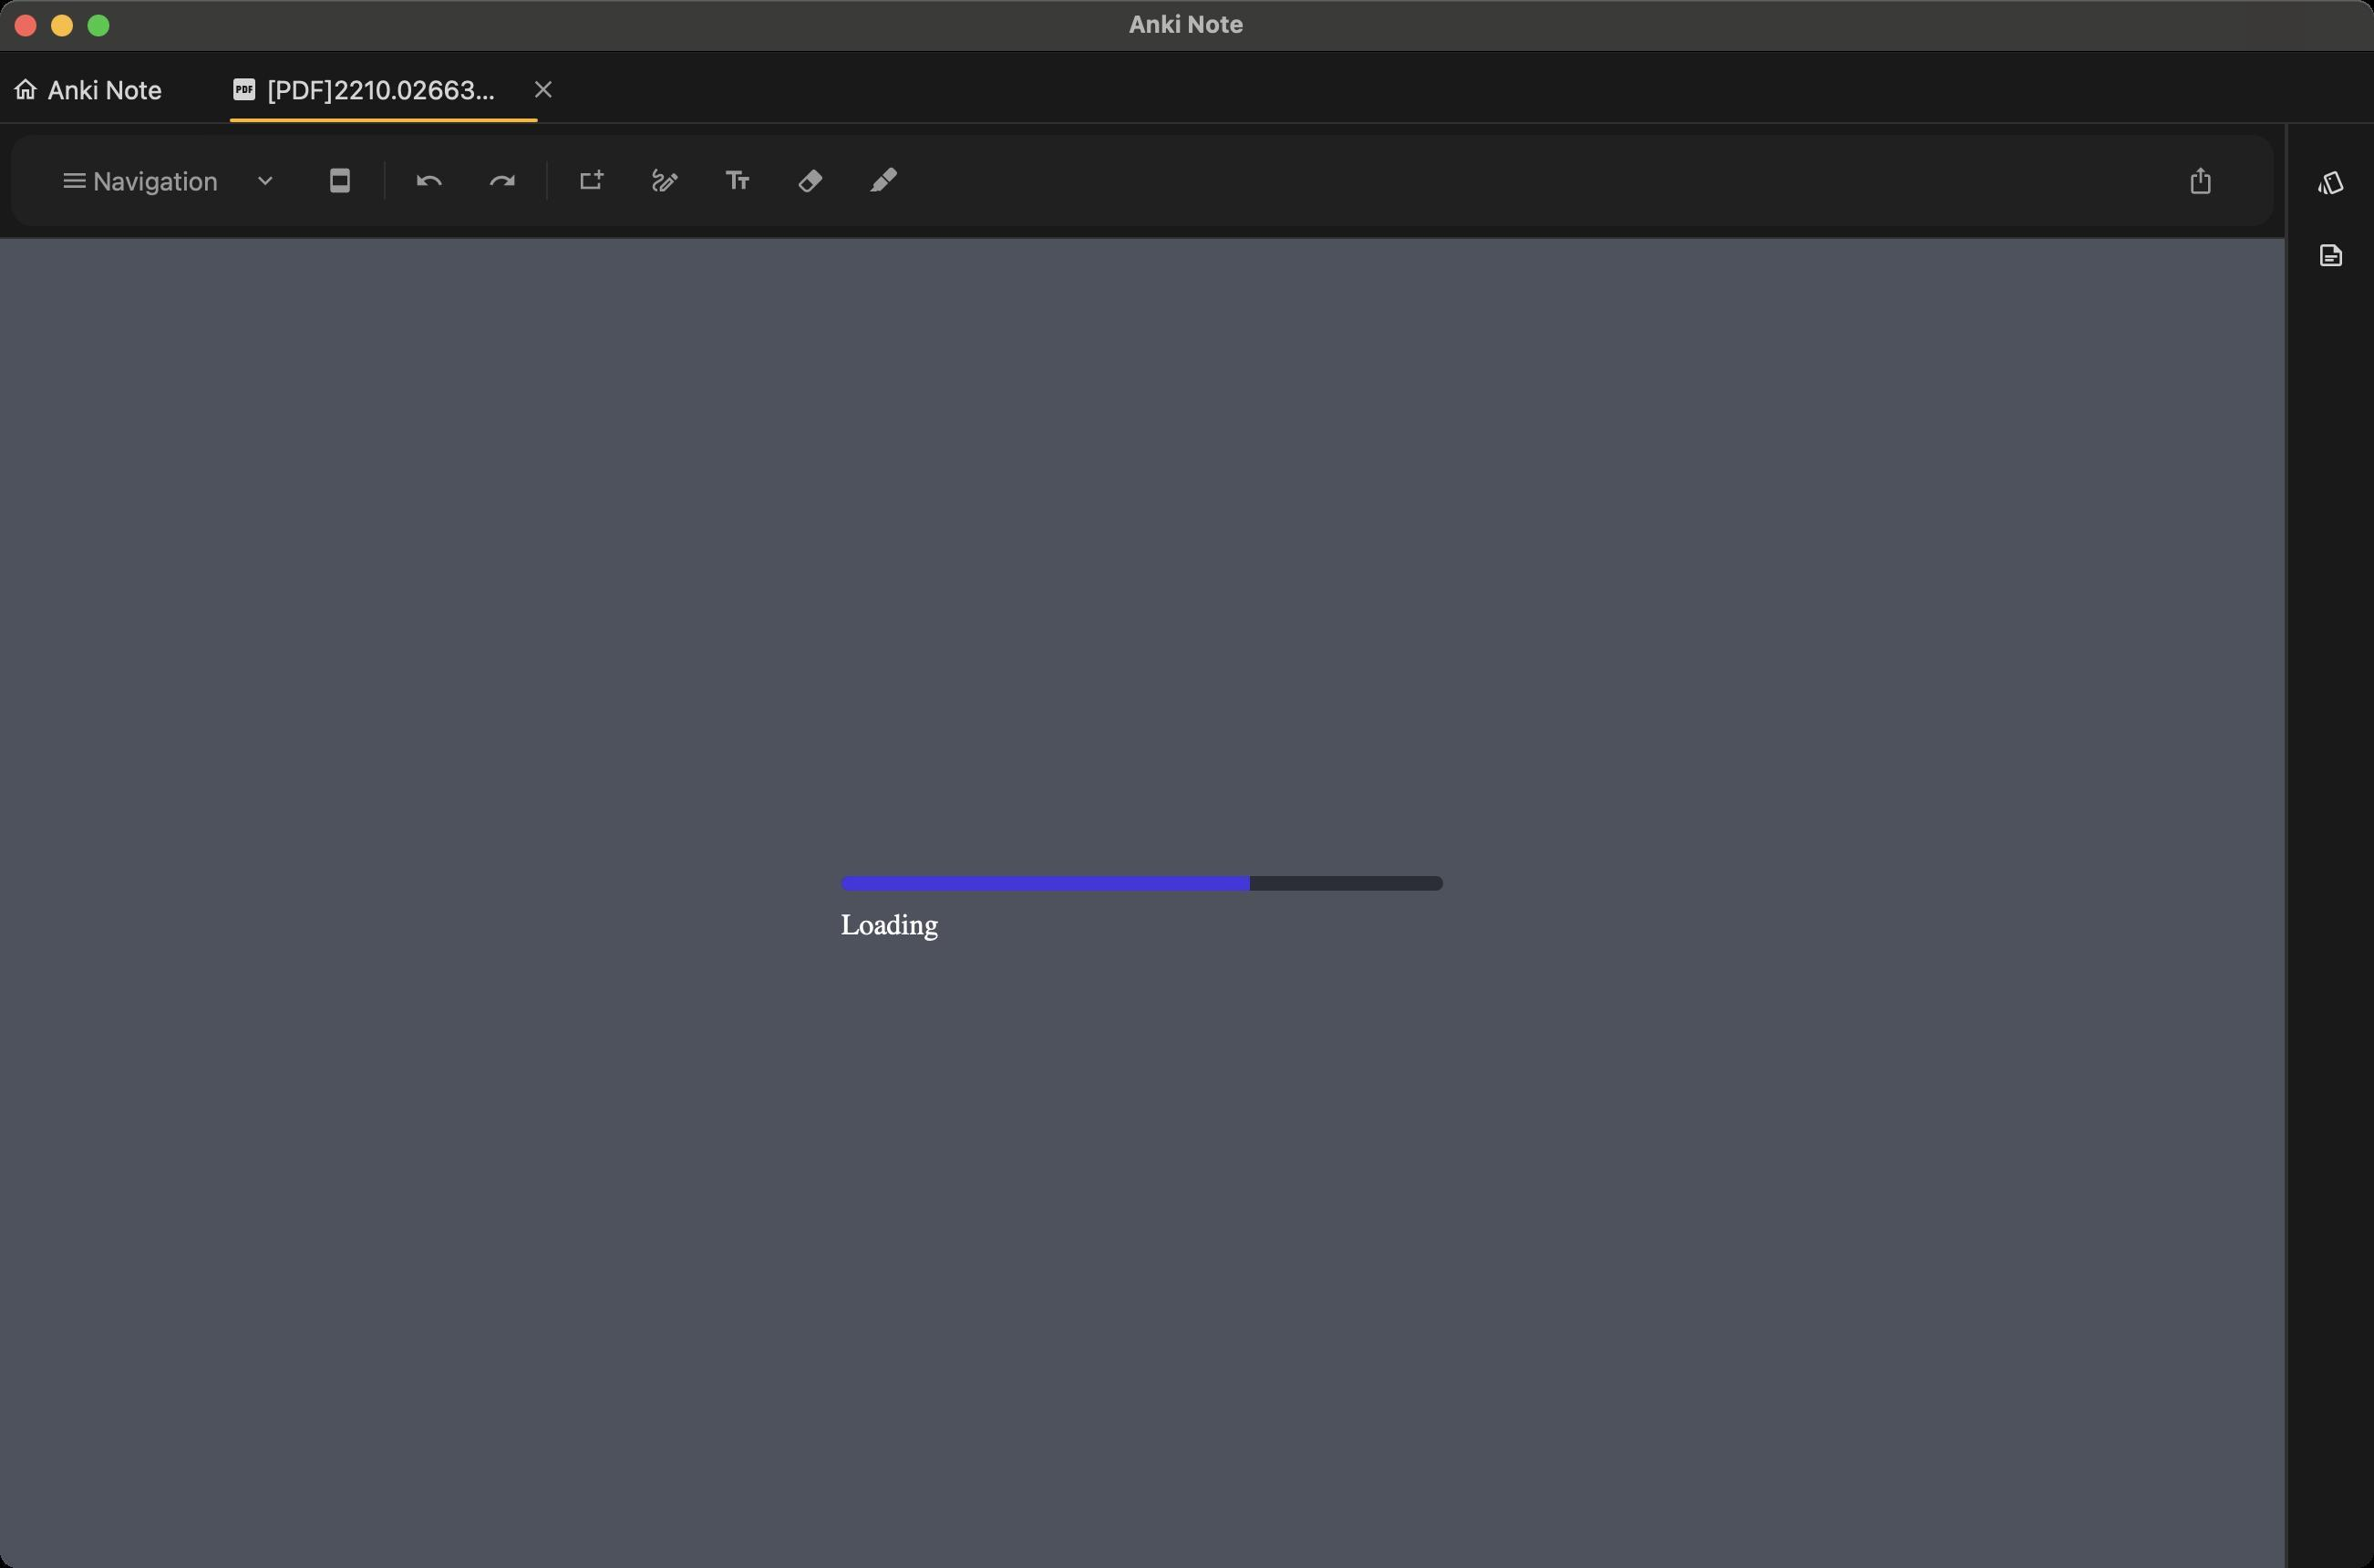
Accessibility tree:
{"name": "Anki_Note", "role": "AXWindow", "description": null, "role_description": "standard window", "value": null, "position": "233.00;83.00", "size": "1302;860", "children": [{"name": null, "role": "AXGroup", "description": null, "role_description": "group", "value": null, "position": "0.00;0.00", "size": "1302;860", "children": [{"name": null, "role": "AXGroup", "description": null, "role_description": "group", "value": null, "position": "0.00;28.00", "size": "1302;832", "children": [{"name": null, "role": "AXGroup", "description": null, "role_description": "group", "value": null, "position": "0.00;28.00", "size": "1302;832", "children": [{"name": "", "role": "AXScrollArea", "description": "", "role_description": "scroll area", "value": "", "position": "0.00;28.00", "size": "1302;832", "children": [{"name": "", "role": "AXWebArea", "description": "Tea Note", "role_description": "HTML content", "value": "", "position": "0.00;28.00", "size": "1302;832", "children": [{"name": "", "role": "AXStaticText", "description": "", "role_description": "text", "value": "home", "position": "6.00;41.00", "size": "16;16", "children": []}, {"name": "", "role": "AXGroup", "description": "", "role_description": "group", "value": "", "position": "26.00;38.00", "size": "63;22", "children": [{"name": "", "role": "AXStaticText", "description": "", "role_description": "text", "value": "Anki Note", "position": "26.00;40.00", "size": "63;18", "children": []}]}, {"name": "", "role": "AXGroup", "description": "", "role_description": "group", "value": "", "position": "6.00;65.00", "size": "97;2", "children": []}, {"name": "", "role": "AXStaticText", "description": "", "role_description": "text", "value": null, "position": "126.00;41.00", "size": "16;16", "children": []}, {"name": "", "role": "AXGroup", "description": "", "role_description": "group", "value": "", "position": "146.00;38.00", "size": "130;22", "children": [{"name": "", "role": "AXStaticText", "description": "", "role_description": "text", "value": "[PDF]2210.02663v1.pdf", "position": "146.00;40.00", "size": "125;18", "children": []}]}, {"name": "", "role": "AXGroup", "description": "", "role_description": "group", "value": "", "position": "282.00;31.00", "size": "32;36", "children": [{"name": "", "role": "AXStaticText", "description": "", "role_description": "text", "value": "close", "position": "290.00;41.00", "size": "16;16", "children": []}]}, {"name": "", "role": "AXGroup", "description": "", "role_description": "group", "value": "", "position": "126.00;65.00", "size": "169;2", "children": []}, {"name": "", "role": "AXStaticText", "description": "", "role_description": "text", "value": "menu", "position": "33.00;91.00", "size": "16;16", "children": []}, {"name": "", "role": "AXStaticText", "description": "", "role_description": "text", "value": "Navigation", "position": "51.00;90.00", "size": "69;18", "children": []}, {"name": "", "role": "AXStaticText", "description": "", "role_description": "text", "value": "expand_more", "position": "137.00;91.00", "size": "17;16", "children": []}, {"name": "", "role": "AXGroup", "description": "", "role_description": "group", "value": "", "position": "170.00;83.00", "size": "33;32", "children": [{"name": "", "role": "AXStaticText", "description": "", "role_description": "text", "value": null, "position": "178.00;91.00", "size": "17;16", "children": []}]}, {"name": "", "role": "AXStaticText", "description": "", "role_description": "text", "value": "|", "position": "209.00;90.00", "size": "4;18", "children": []}, {"name": "", "role": "AXStaticText", "description": "", "role_description": "text", "value": "undo", "position": "227.00;91.00", "size": "17;16", "children": []}, {"name": "", "role": "AXStaticText", "description": "", "role_description": "text", "value": "redo", "position": "267.00;91.00", "size": "17;16", "children": []}, {"name": "", "role": "AXStaticText", "description": "", "role_description": "text", "value": "|", "position": "298.00;90.00", "size": "4;18", "children": []}, {"name": "", "role": "AXStaticText", "description": "", "role_description": "text", "value": null, "position": "316.00;91.00", "size": "17;16", "children": []}, {"name": "", "role": "AXStaticText", "description": "", "role_description": "text", "value": "draw", "position": "356.00;91.00", "size": "17;16", "children": []}, {"name": "", "role": "AXStaticText", "description": "", "role_description": "text", "value": "text_fields", "position": "396.00;91.00", "size": "17;16", "children": []}, {"name": "", "role": "AXStaticText", "description": "", "role_description": "text", "value": null, "position": "436.00;91.00", "size": "17;16", "children": []}, {"name": "", "role": "AXStaticText", "description": "", "role_description": "text", "value": null, "position": "476.00;91.00", "size": "17;16", "children": []}, {"name": "", "role": "AXGroup", "description": "", "role_description": "group", "value": "", "position": "1191.00;83.00", "size": "32;32", "children": [{"name": "", "role": "AXStaticText", "description": "", "role_description": "text", "value": null, "position": "1199.00;91.00", "size": "16;16", "children": []}]}, {"name": "", "role": "AXScrollArea", "description": "", "role_description": "scroll area", "value": "", "position": "0.00;131.00", "size": "1253;729", "children": [{"name": "", "role": "AXWebArea", "description": "PSPDFKit", "role_description": "HTML content", "value": "", "position": "0.00;131.00", "size": "1253;729", "children": [{"name": "", "role": "AXGroup", "description": "80% complete", "role_description": "group", "value": "", "position": "461.00;480.00", "size": "331;9", "children": []}, {"name": "", "role": "AXGroup", "description": "", "role_description": "group", "value": "", "position": "461.00;496.00", "size": "331;23", "children": [{"name": "", "role": "AXStaticText", "description": "", "role_description": "text", "value": "Loading", "position": "461.00;498.00", "size": "54;19", "children": []}]}, {"name": "", "role": "AXGroup", "description": "", "role_description": "application status", "value": "", "position": "-1.00;130.00", "size": "1;1", "children": []}]}]}, {"name": "", "role": "AXGroup", "description": "", "role_description": "group", "value": "", "position": "1254.00;68.00", "size": "48;792", "children": [{"name": "close", "role": "AXButton", "description": "", "role_description": "button", "value": "", "position": "1059.00;81.00", "size": "37;37", "children": []}, {"name": "", "role": "AXGroup", "description": "", "role_description": "group", "value": "", "position": "1099.00;89.00", "size": "167;21", "children": [{"name": "", "role": "AXStaticText", "description": "", "role_description": "text", "value": "Cards relative to this note", "position": "1099.00;91.00", "size": "167;17", "children": []}]}, {"name": "more_horiz", "role": "AXButton", "description": "", "role_description": "button", "value": "", "position": "1269.00;81.00", "size": "37;37", "children": []}, {"name": "", "role": "AXGroup", "description": "", "role_description": "group", "value": "", "position": "1075.00;145.00", "size": "95;36", "children": [{"name": null, "role": "AXButton", "description": "", "role_description": "button", "value": "", "position": "1075.00;145.00", "size": "54;36", "children": []}, {"name": "expand_more", "role": "AXButton", "description": "", "role_description": "button", "value": "", "position": "1128.00;145.00", "size": "42;36", "children": []}]}, {"name": "(_0_)", "role": "AXButton", "description": "", "role_description": "button", "value": "", "position": "1185.00;145.00", "size": "65;36", "children": []}, {"name": "more_horiz", "role": "AXButton", "description": "", "role_description": "button", "value": "", "position": "1249.00;145.00", "size": "37;36", "children": []}, {"name": "Auto_Generated", "role": "AXButton", "description": "", "role_description": "button", "value": "", "position": "1108.00;200.00", "size": "128;24", "children": []}, {"name": "Archived", "role": "AXButton", "description": "", "role_description": "button", "value": "", "position": "1108.00;228.00", "size": "87;24", "children": []}, {"name": "Not_Archived", "role": "AXButton", "description": "", "role_description": "button", "value": "", "position": "1108.00;256.00", "size": "112;24", "children": []}, {"name": "Cloze", "role": "AXButton", "description": "", "role_description": "button", "value": "", "position": "1108.00;284.00", "size": "67;24", "children": []}, {"name": "New", "role": "AXButton", "description": "", "role_description": "button", "value": "", "position": "1108.00;312.00", "size": "60;24", "children": []}, {"name": "", "role": "AXGroup", "description": "", "role_description": "group", "value": "", "position": "1201.00;342.00", "size": "7;16", "children": [{"name": "", "role": "AXStaticText", "description": "", "role_description": "text", "value": "0", "position": "1201.00;342.00", "size": "8;14", "children": []}]}, {"name": "", "role": "AXGroup", "description": "", "role_description": "group", "value": "", "position": "1209.00;342.00", "size": "23;16", "children": [{"name": "", "role": "AXStaticText", "description": "", "role_description": "text", "value": "New", "position": "1209.00;342.00", "size": "23;14", "children": []}]}, {"name": "", "role": "AXGroup", "description": "", "role_description": "group", "value": "", "position": "1181.00;362.00", "size": "7;16", "children": [{"name": "", "role": "AXStaticText", "description": "", "role_description": "text", "value": "0", "position": "1181.00;362.00", "size": "7;14", "children": []}]}, {"name": "", "role": "AXGroup", "description": "", "role_description": "group", "value": "", "position": "1189.00;362.00", "size": "43;16", "children": [{"name": "", "role": "AXStaticText", "description": "", "role_description": "text", "value": "Learning", "position": "1189.00;362.00", "size": "43;14", "children": []}]}, {"name": "", "role": "AXGroup", "description": "", "role_description": "group", "value": "", "position": "1188.00;382.00", "size": "8;16", "children": [{"name": "", "role": "AXStaticText", "description": "", "role_description": "text", "value": "0", "position": "1188.00;382.00", "size": "8;14", "children": []}]}, {"name": "", "role": "AXGroup", "description": "", "role_description": "group", "value": "", "position": "1196.00;382.00", "size": "36;16", "children": [{"name": "", "role": "AXStaticText", "description": "", "role_description": "text", "value": "Review", "position": "1196.00;382.00", "size": "36;14", "children": []}]}, {"name": "", "role": "AXGroup", "description": "", "role_description": "group", "value": "", "position": "1130.00;417.00", "size": "101;100", "children": []}, {"name": "", "role": "AXGroup", "description": "", "role_description": "group", "value": "", "position": "1125.00;519.00", "size": "111;38", "children": [{"name": "", "role": "AXStaticText", "description": "", "role_description": "text", "value": "No flashcard in this queue", "position": "1134.00;520.00", "size": "93;35", "children": []}]}, {"name": "", "role": "AXStaticText", "description": "", "role_description": "text", "value": "style", "position": "1270.00;92.00", "size": "17;16", "children": []}, {"name": "", "role": "AXStaticText", "description": "", "role_description": "text", "value": null, "position": "1270.00;132.00", "size": "17;16", "children": []}]}, {"name": "", "role": "AXGroup", "description": "", "role_description": "group", "value": "", "position": "-1.00;859.00", "size": "1;1", "children": []}, {"name": "", "role": "AXGroup", "description": "", "role_description": "group", "value": "", "position": "-1.00;859.00", "size": "1;1", "children": []}, {"name": "", "role": "AXGroup", "description": "", "role_description": "group", "value": "", "position": "-1.00;859.00", "size": "1;1", "children": []}, {"name": "", "role": "AXGroup", "description": "", "role_description": "group", "value": "", "position": "-1.00;859.00", "size": "1;1", "children": []}]}]}]}]}]}, {"name": null, "role": "AXButton", "description": null, "role_description": "close button", "value": null, "position": "7.00;6.00", "size": "14;16", "children": []}, {"name": null, "role": "AXButton", "description": null, "role_description": "full screen button", "value": null, "position": "47.00;6.00", "size": "14;16", "children": [{"name": null, "role": "AXGroup", "description": null, "role_description": "group", "value": null, "position": "47.00;6.00", "size": "14;16", "children": [{"name": null, "role": "AXGroup", "description": null, "role_description": "group", "value": null, "position": "47.00;6.00", "size": "14;16", "children": []}]}]}, {"name": null, "role": "AXButton", "description": null, "role_description": "minimize button", "value": null, "position": "27.00;6.00", "size": "14;16", "children": []}, {"name": null, "role": "AXStaticText", "description": null, "role_description": "text", "value": "Anki Note", "position": "617.00;5.00", "size": "68;16", "children": []}]}